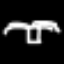
Label: palm tree